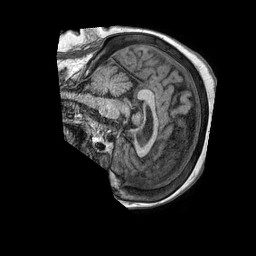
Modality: T1w
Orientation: sagittal
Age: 74
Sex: female
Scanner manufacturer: philips
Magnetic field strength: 1.5 T
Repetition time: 0.007612 s
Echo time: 0.003484 s